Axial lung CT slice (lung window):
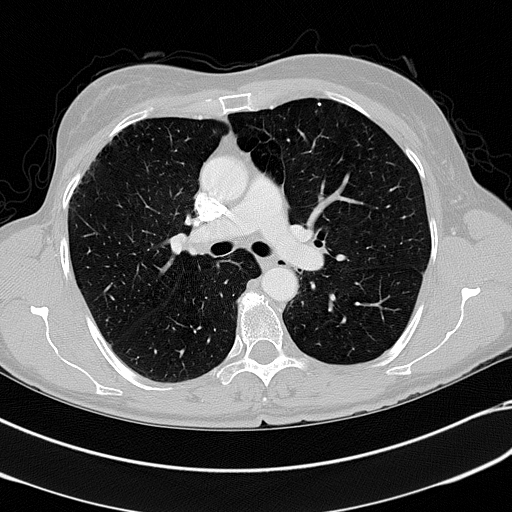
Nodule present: no